Interaction volume radius: 10 \u00c5
Interaction volume height: 15 \u00c5
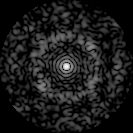
Disorder parameter: 0.755